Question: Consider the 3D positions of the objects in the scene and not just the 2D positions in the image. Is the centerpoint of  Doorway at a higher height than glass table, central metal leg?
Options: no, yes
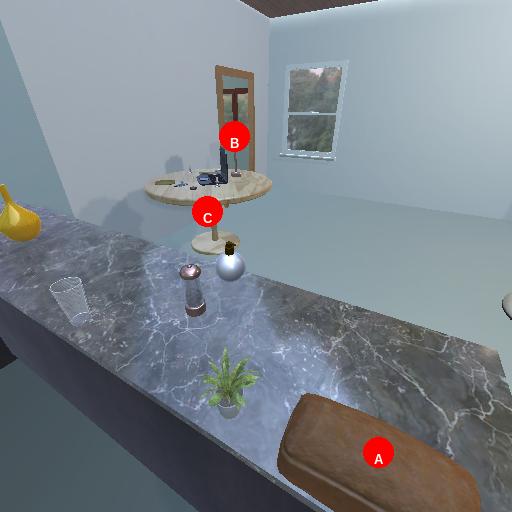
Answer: no